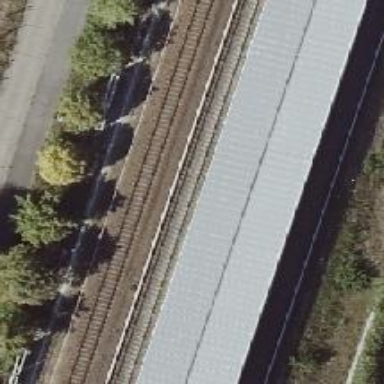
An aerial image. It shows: Close-up of railway platform edge.